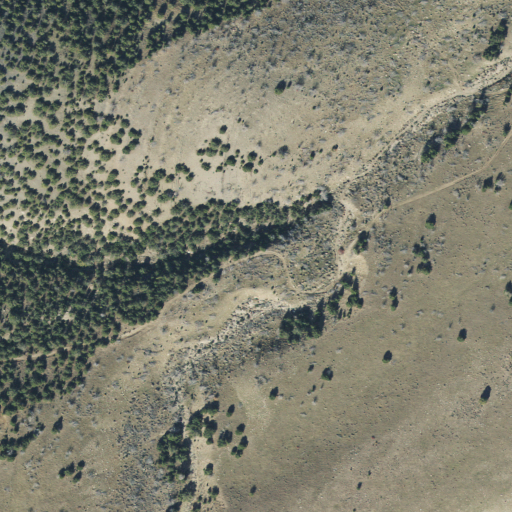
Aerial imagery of valley in Utah named Mack Canyon containing grassland, shrub, and evergreen forest